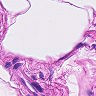
Metastatic tissue present: no